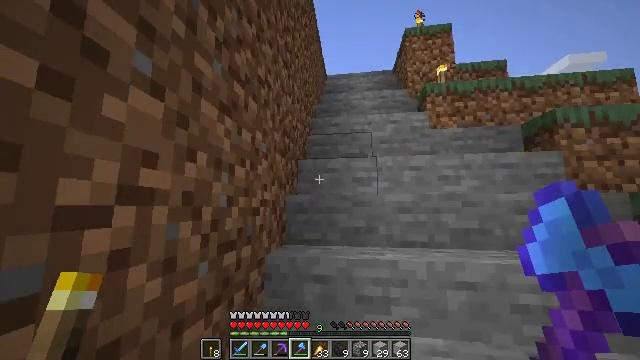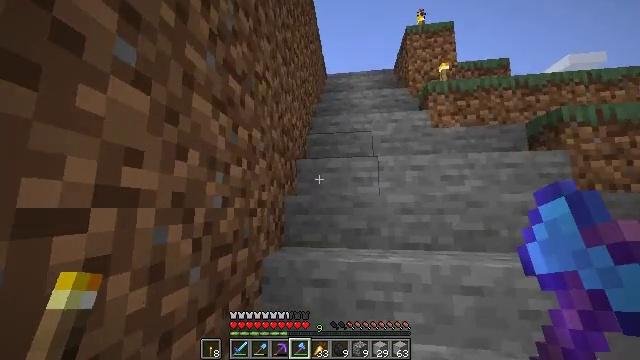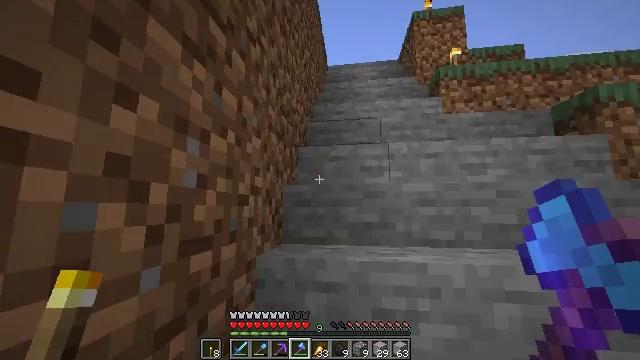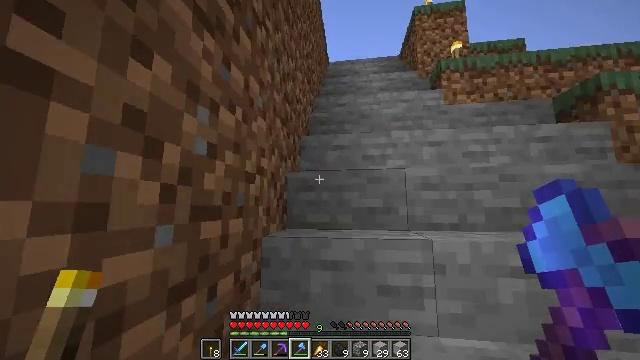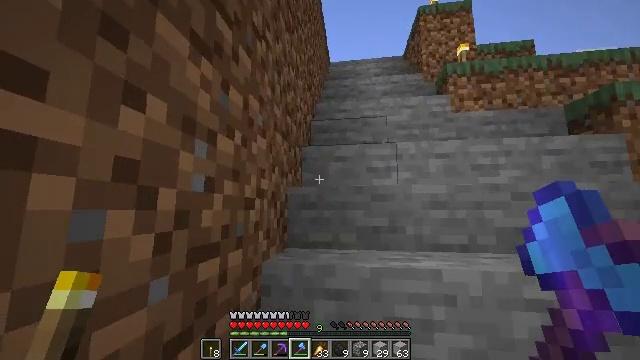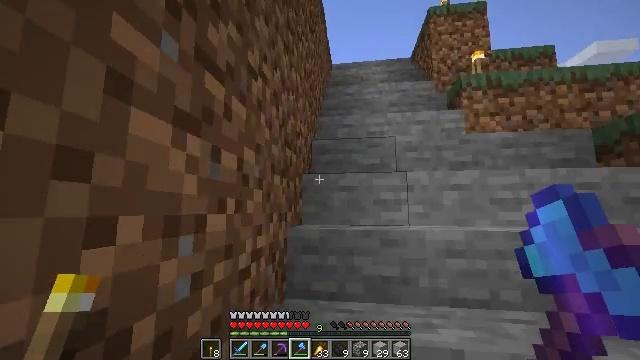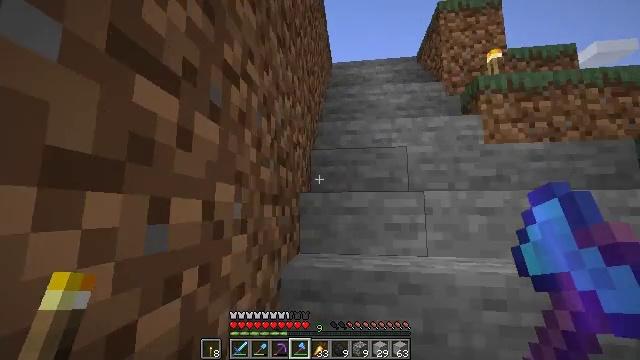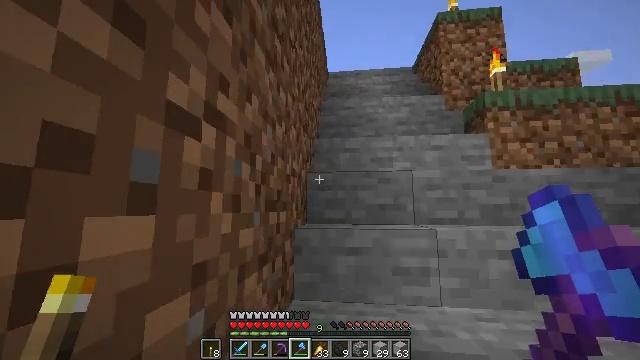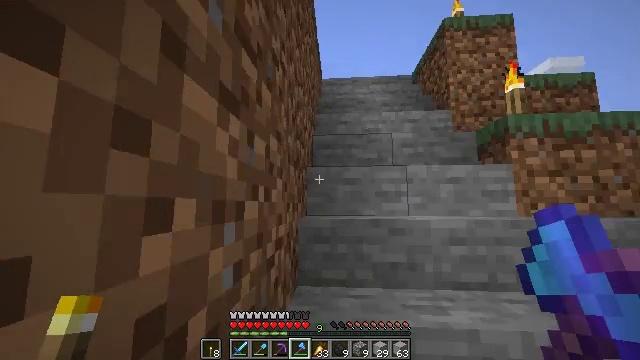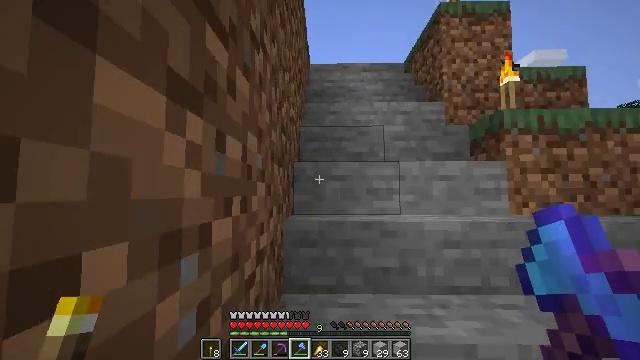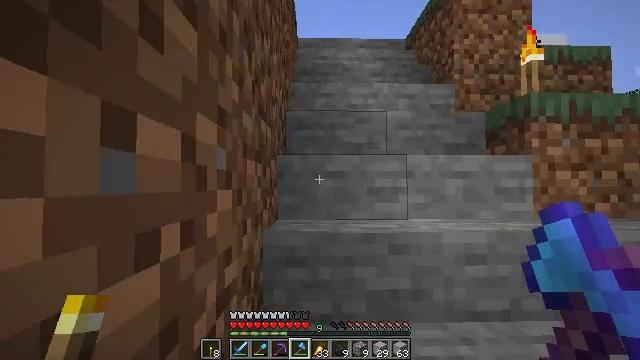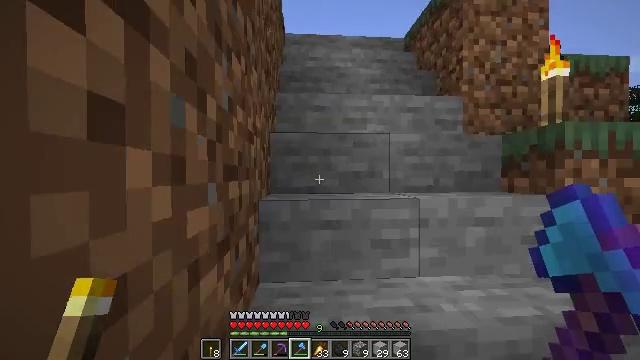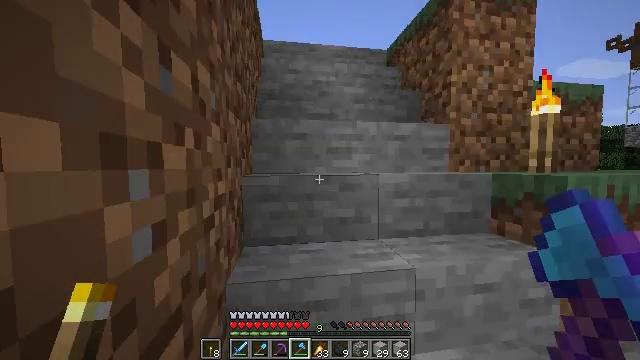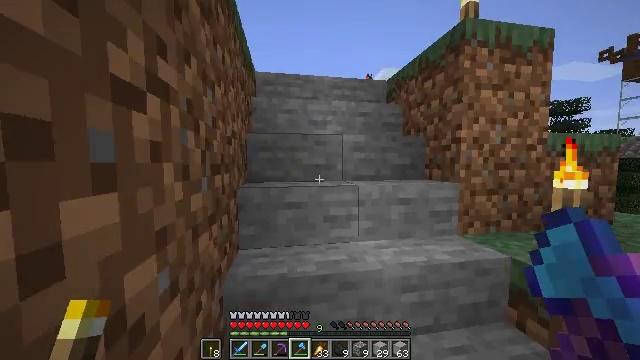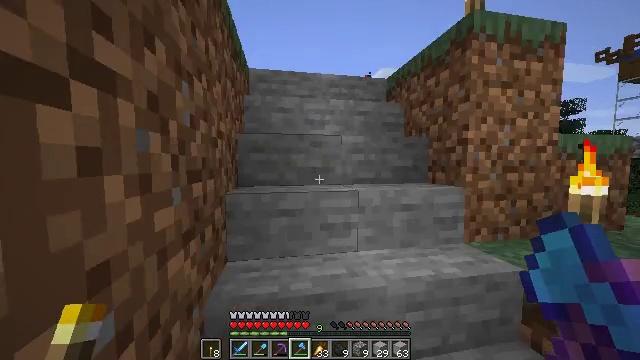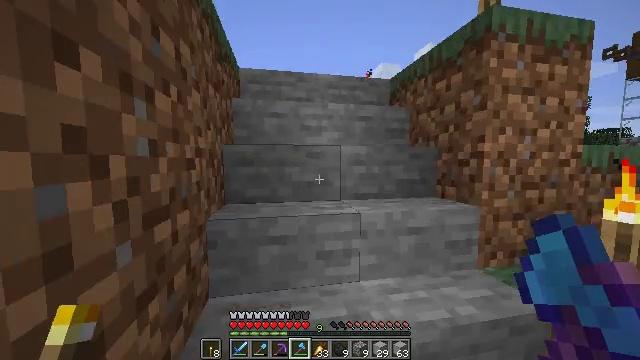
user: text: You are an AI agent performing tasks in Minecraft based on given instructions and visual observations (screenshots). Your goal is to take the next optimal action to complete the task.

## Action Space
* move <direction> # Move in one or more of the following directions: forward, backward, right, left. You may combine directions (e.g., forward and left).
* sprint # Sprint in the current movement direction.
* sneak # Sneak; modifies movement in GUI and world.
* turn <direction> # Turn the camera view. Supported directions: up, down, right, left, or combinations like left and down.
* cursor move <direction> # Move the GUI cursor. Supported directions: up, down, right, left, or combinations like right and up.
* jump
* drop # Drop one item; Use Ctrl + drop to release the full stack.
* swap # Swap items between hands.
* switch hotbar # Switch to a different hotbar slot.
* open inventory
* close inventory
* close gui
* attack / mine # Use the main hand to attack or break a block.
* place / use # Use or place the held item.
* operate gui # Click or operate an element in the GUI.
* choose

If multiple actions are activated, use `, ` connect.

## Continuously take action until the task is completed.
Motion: motion action
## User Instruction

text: Harvest the large fern for decoration.
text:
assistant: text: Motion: move forward, jump
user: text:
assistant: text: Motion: move forward, jump
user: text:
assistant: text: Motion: move forward, jump
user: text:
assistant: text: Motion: move forward, jump
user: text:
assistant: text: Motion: move forward, sprint, jump
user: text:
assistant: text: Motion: move forward, sprint, jump
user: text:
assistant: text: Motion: move forward, sprint, turn right, jump
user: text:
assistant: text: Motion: move forward, sprint, turn right, jump
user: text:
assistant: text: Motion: move forward, sprint, turn right and down, jump
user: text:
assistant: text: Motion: move forward, sprint, turn right and down, jump
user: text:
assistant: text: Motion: move forward, turn right and down, jump
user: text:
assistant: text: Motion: move forward, turn right and down, jump
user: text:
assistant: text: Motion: move forward, jump
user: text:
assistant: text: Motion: move forward, jump
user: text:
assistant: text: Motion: move forward, jump
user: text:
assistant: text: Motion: move forward, jump
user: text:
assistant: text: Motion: move forward, sprint, turn down, jump
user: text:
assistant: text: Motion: move forward, sprint, turn down, jump
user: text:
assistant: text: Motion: move forward, sprint, turn down, jump
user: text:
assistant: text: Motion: move forward, sprint, turn down, jump
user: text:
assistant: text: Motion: move forward, sprint, turn down, jump
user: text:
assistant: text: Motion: move forward, sprint, turn down, jump
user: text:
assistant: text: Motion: move forward, turn down, jump
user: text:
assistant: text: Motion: move forward, turn down, jump
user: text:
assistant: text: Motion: move forward, turn down, jump
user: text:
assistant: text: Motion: move forward, jump
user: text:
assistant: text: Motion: move forward, jump
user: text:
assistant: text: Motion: move forward, turn right and down, jump
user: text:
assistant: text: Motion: move forward, turn right and down, jump
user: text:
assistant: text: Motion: move forward, turn right and down, jump